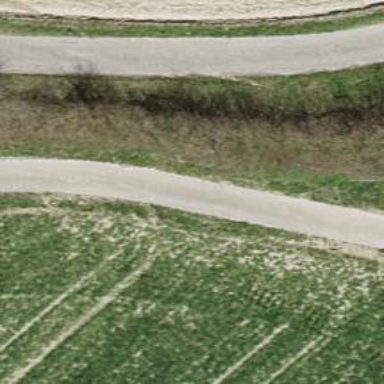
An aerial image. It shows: Track with grade1 tracktype.